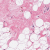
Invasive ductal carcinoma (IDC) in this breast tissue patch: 0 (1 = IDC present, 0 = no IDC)